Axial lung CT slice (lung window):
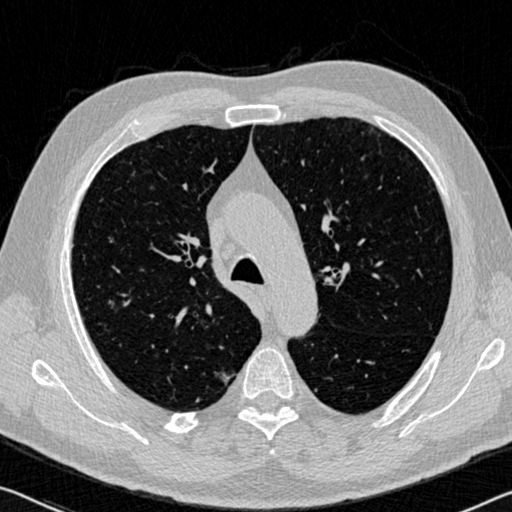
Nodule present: no